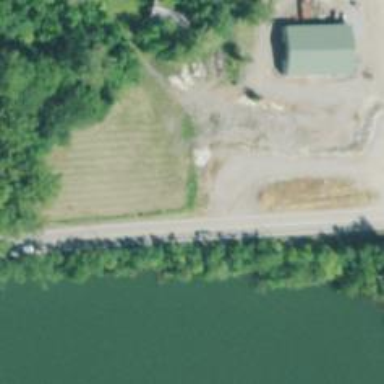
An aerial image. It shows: Driveway leading to service road.